Question: The recorder works fine for quickly getting some steps thrown down, but I need to be able to store and set arbitrary text. Let's say I generated a new admin user called Admin001. I want to be able to set the text for the control to be "Admin001", not whatever was recorded when I first used the builder.
I know you can do data bindings to CSV and the like, but that's too burdensome. I want to be able to write C# code to change which text is typed.
Screenshot:

Code attempt:
'''
var loginElement = new UILoginInternetExploreWindow().UILoginDocument.UIUserNameorEmailAddreEdit.Text;
'''
So I'm able to get the property .Text (I think), but not actually set it...
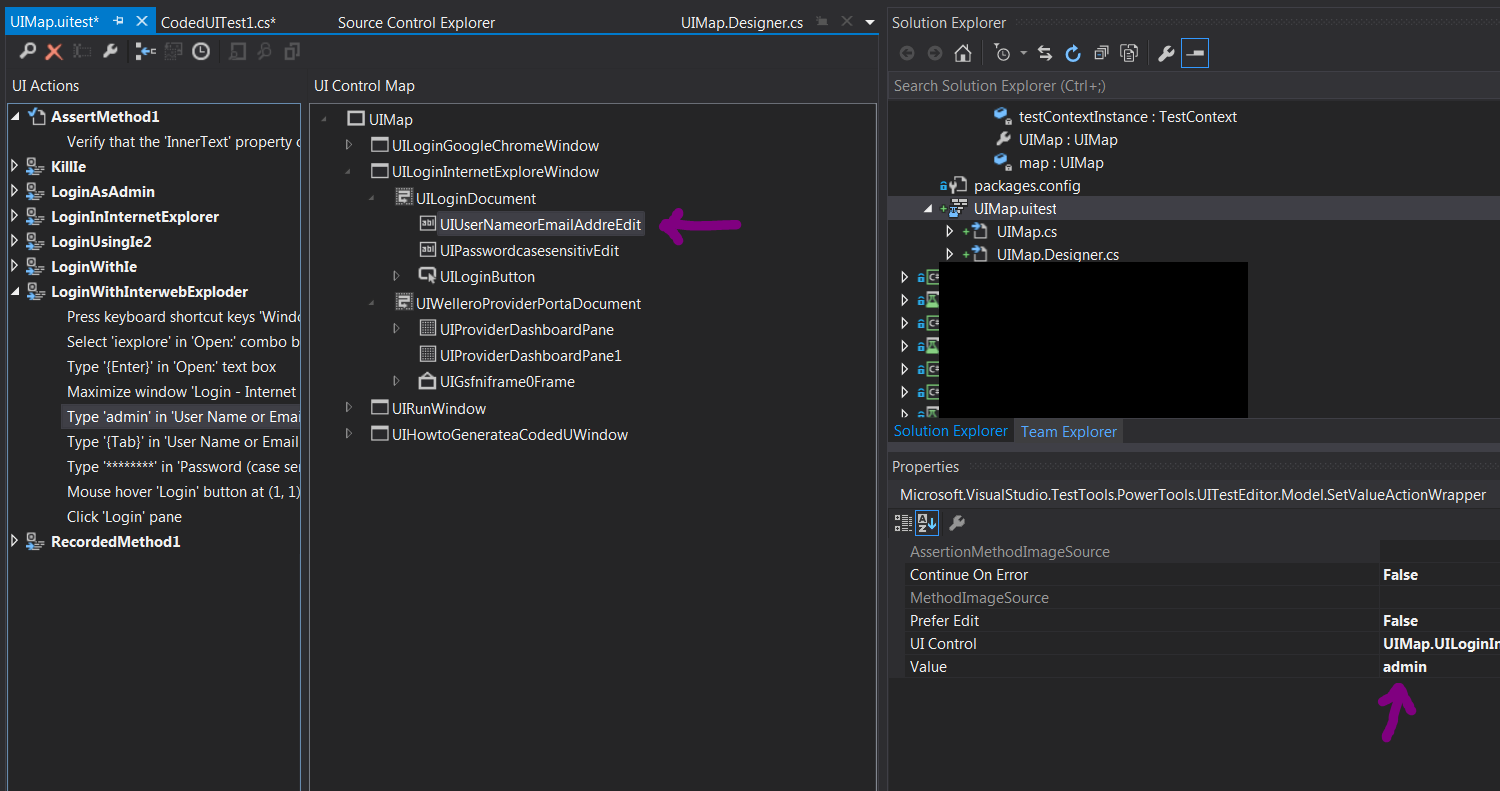
Answer: to set the property just do:
'''
new UILoginInternetExploreWindow().UILoginDocument.UIUserNameorEmailAddreEdit.Text =
"Some Text";
'''
or:
'''
var loginControl = new UILoginInternetExploreWindow().UILoginDocument.UIUserNameorEmailAddreEdit;
loginControl.Text = "Some Text";
'''